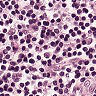
Metastatic tissue present: no